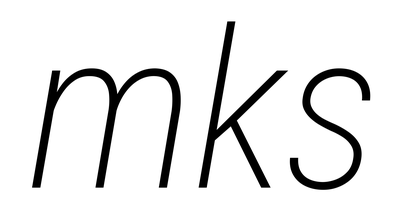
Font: Roboto-Italic_Condensed_ExtraLight_Italic